Question: How to show full content in jquery mobile? I used 'Select' box:
'''
<select data-native-menu="false">
<option>Monday</option>
<option>Sunday jnnj jnkn ikni nin iuniu niun uin iun in in io nono no no n oino on i </option>
<option>Tuesday</option>
'''
<URL>

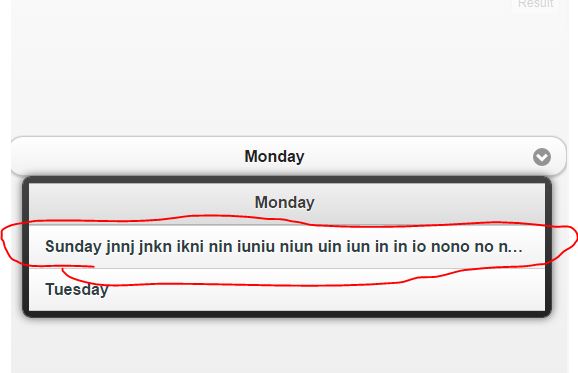
Answer: First give your select an ID:
'''
<select data-native-menu="false" id="mySelect">...
'''
For data-native-menu="false", jQM creates either a popup or a dialog (depending on the length of the list and space available) to display the options. The ID of the created popup or dialog is the select ID plus "-listbox-popup" or plus "dialog".
So you can add CSS that allows the text of the options to wrap:
'''
#mySelect-listbox-popup ul li a.ui-link-inherit, #mySelect-dialog ul li a.ui-link-inherit {
white-space: normal;
}
'''
> Updated <URL>